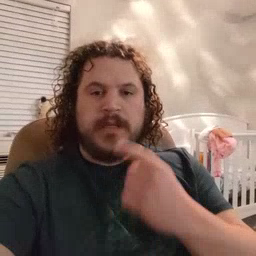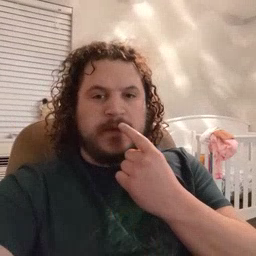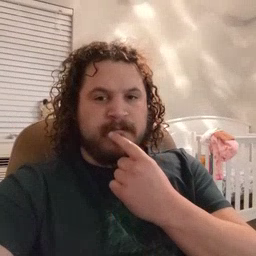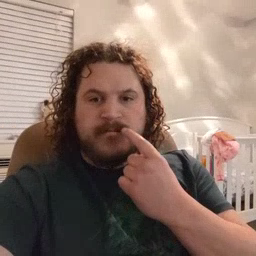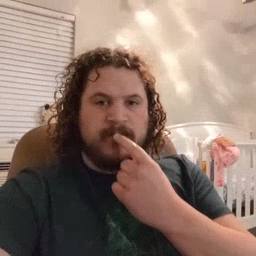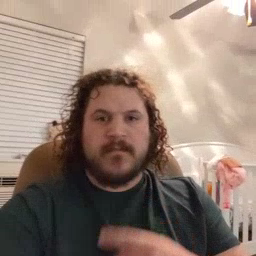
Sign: lips